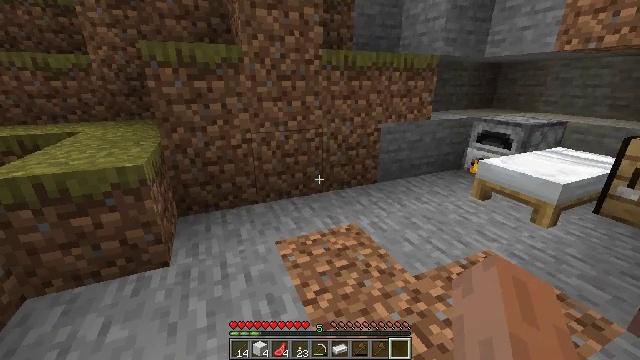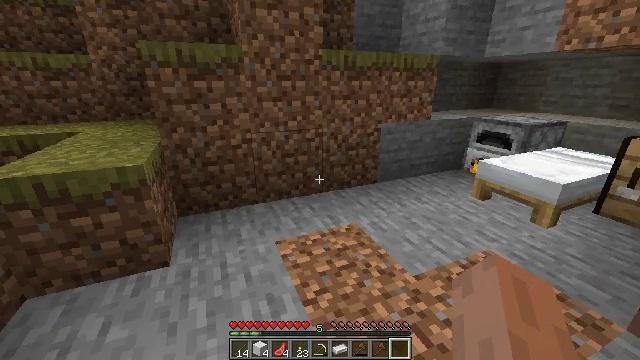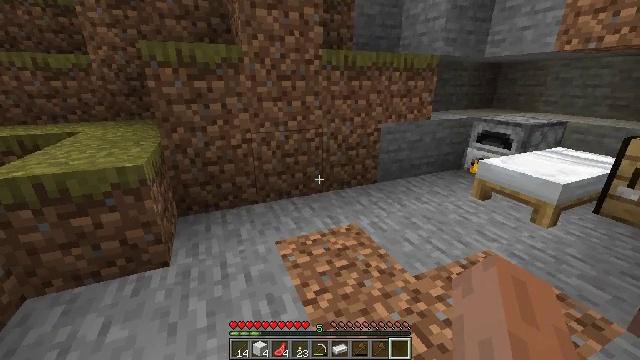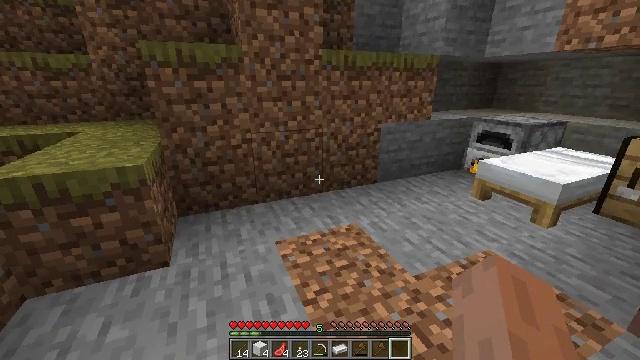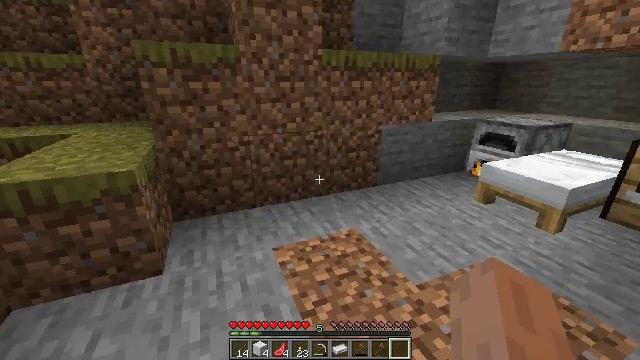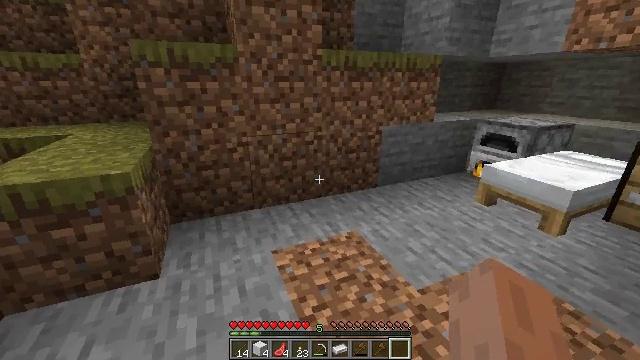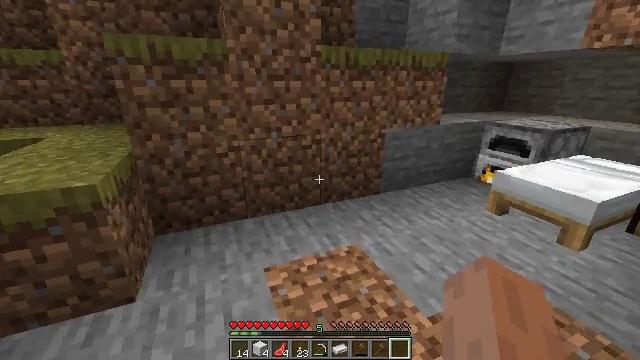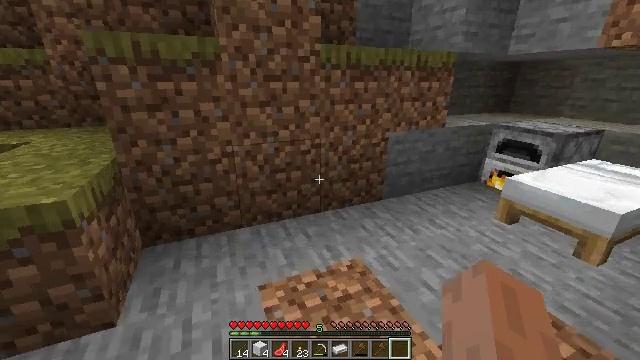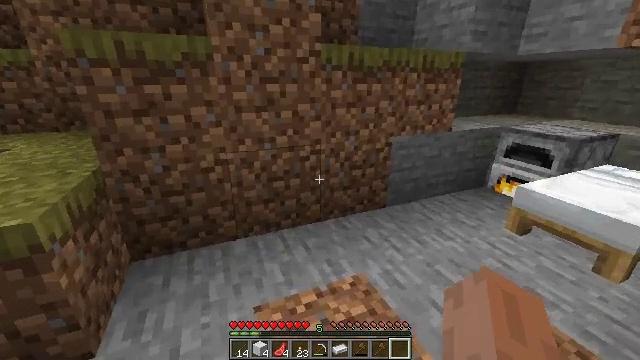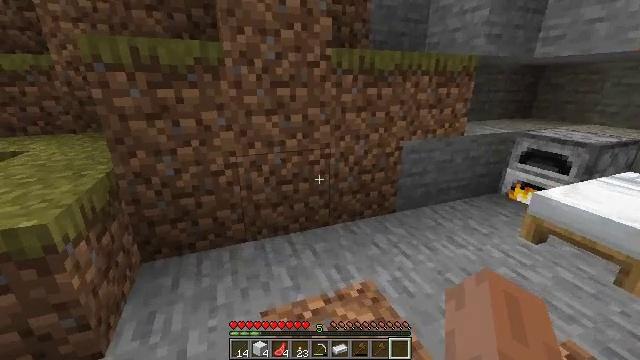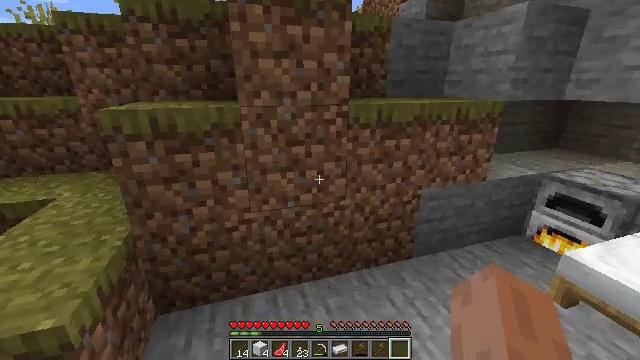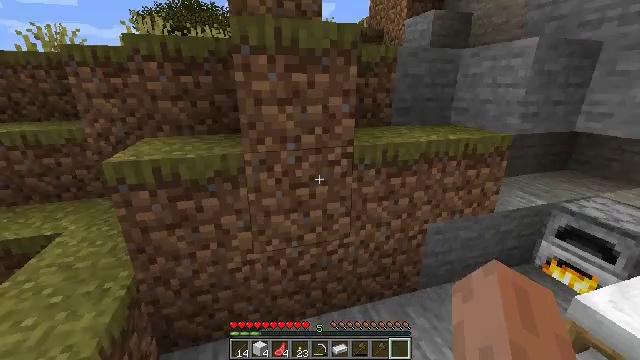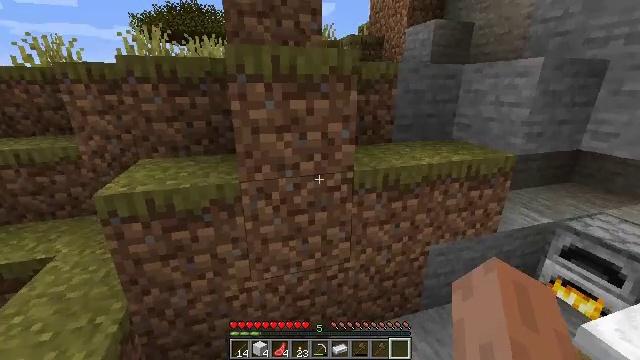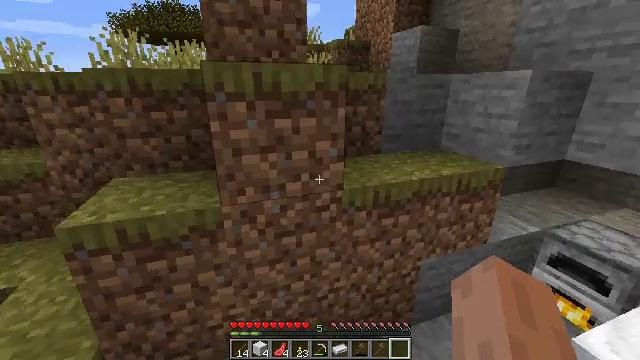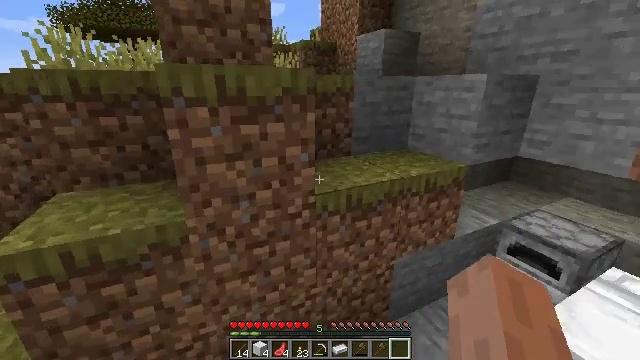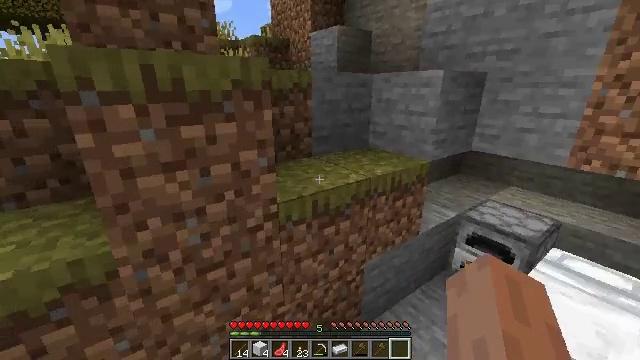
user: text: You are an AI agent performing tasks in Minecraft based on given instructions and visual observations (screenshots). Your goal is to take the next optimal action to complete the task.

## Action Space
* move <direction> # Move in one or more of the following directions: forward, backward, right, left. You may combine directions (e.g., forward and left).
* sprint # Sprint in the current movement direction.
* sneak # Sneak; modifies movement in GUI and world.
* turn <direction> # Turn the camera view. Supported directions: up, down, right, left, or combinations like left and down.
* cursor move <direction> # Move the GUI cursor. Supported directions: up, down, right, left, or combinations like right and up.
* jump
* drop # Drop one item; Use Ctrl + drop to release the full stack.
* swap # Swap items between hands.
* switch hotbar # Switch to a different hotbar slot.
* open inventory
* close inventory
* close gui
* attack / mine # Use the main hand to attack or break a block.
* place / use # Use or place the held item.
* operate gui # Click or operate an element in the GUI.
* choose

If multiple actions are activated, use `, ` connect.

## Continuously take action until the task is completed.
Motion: motion action
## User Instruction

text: Break the cactus block.
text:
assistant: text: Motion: no_op
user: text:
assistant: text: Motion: no_op
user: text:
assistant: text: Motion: no_op
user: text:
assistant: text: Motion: move forward
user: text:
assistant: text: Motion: move forward
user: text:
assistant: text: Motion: move forward
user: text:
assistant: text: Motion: move forward
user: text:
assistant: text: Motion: move forward
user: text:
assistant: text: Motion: move forward, turn left, jump
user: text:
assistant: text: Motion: move forward, turn left, jump
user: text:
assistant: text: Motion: move forward, turn left, jump
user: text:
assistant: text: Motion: move forward, jump
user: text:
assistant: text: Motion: move forward, turn right
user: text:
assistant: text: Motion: move forward, turn right
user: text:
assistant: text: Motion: move forward, turn right
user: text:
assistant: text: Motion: move forward, turn right
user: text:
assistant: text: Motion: move forward
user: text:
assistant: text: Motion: move forward, turn left
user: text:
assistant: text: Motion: move forward and move left, turn left
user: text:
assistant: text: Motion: move forward and move left, turn left
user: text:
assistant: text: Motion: move forward and move left, turn left
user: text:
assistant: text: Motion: move forward and move left, turn left
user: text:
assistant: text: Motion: move forward and move left, turn left
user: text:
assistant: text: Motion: move forward and move left
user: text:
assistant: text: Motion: move forward and move left
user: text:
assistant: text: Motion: move forward and move left
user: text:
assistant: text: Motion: move forward and move left
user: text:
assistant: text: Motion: move forward and move left, turn right
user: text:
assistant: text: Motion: move forward and move left, turn right, jump
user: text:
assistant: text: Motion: move forward, turn right, jump